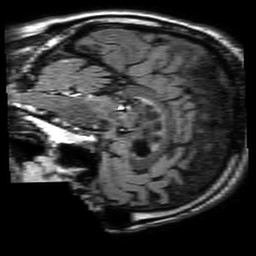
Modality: FLAIR
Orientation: sagittal
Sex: male
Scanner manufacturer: philips
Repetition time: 11 s
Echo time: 0.125 s